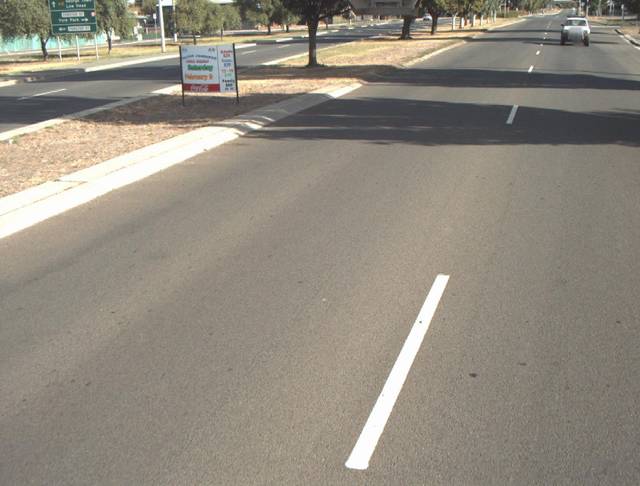
Region: Australia
Coordinates: -41.427, 147.132